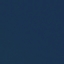
Label: SeaLake